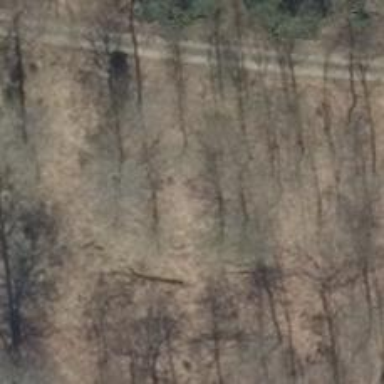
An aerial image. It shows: Hunting stand.